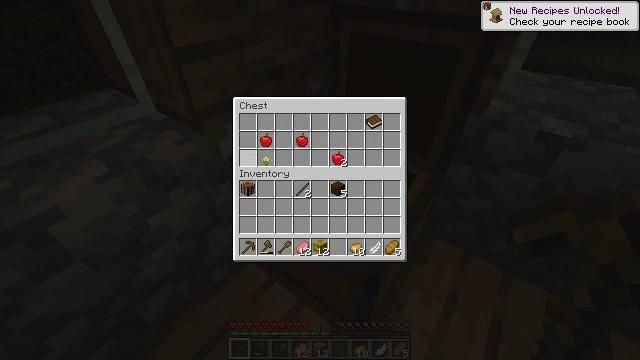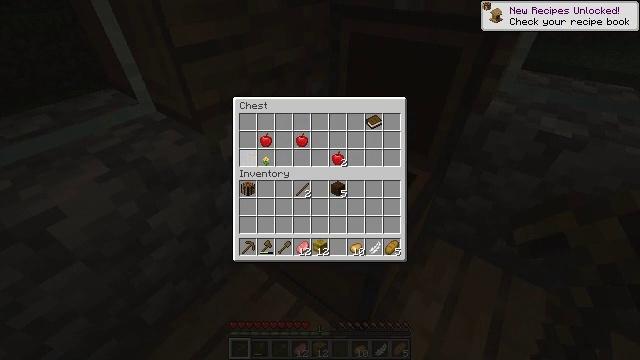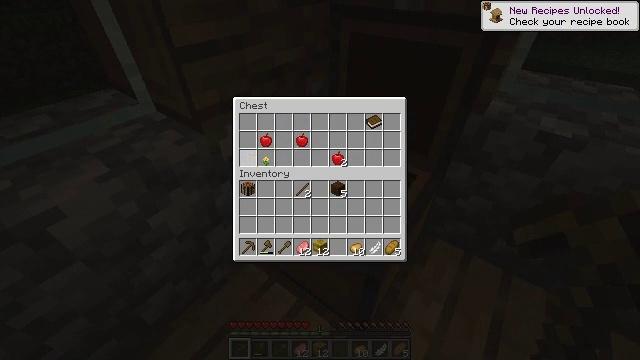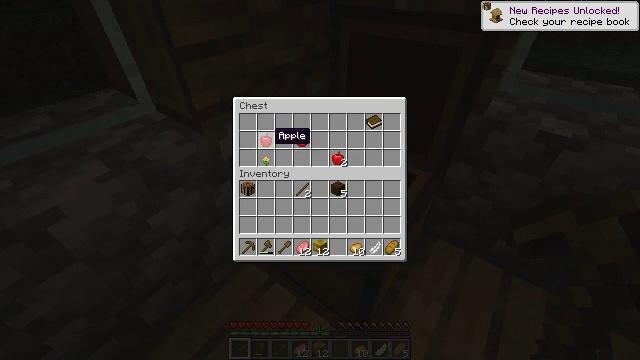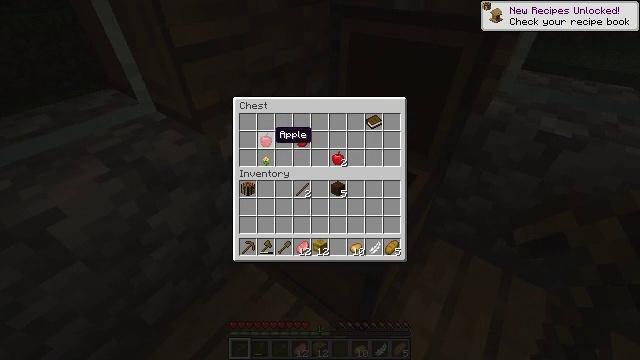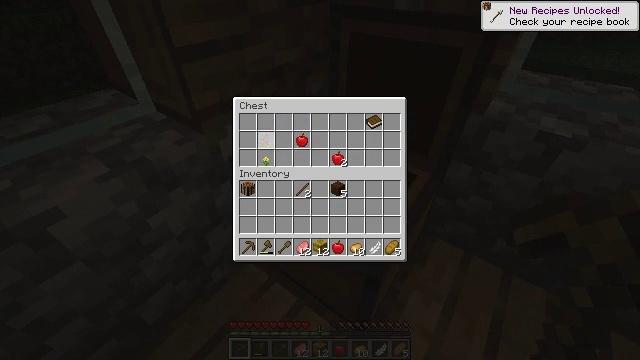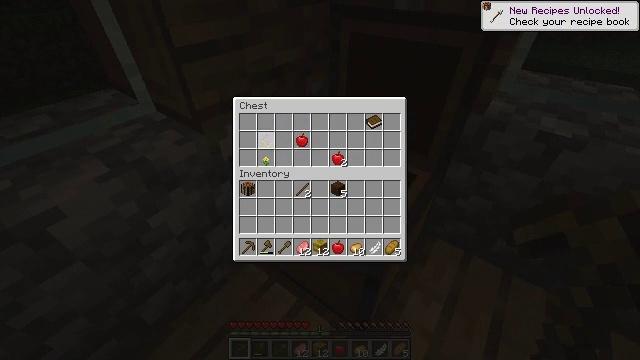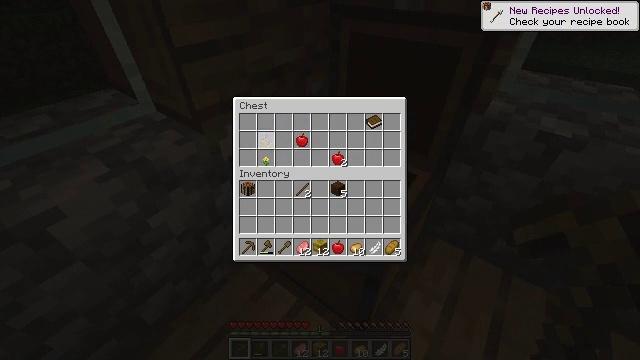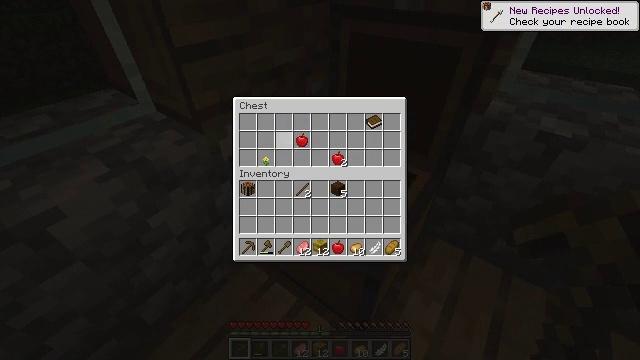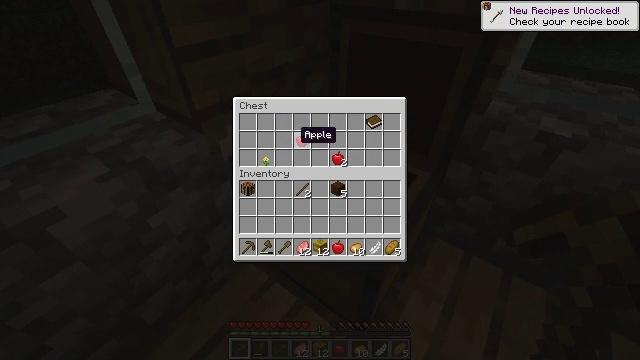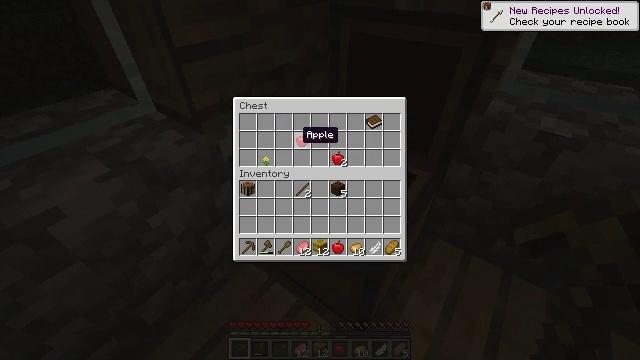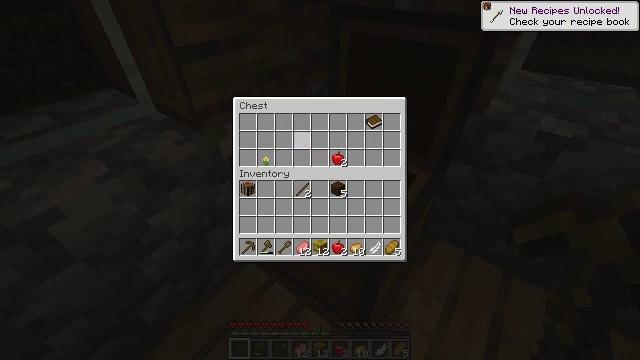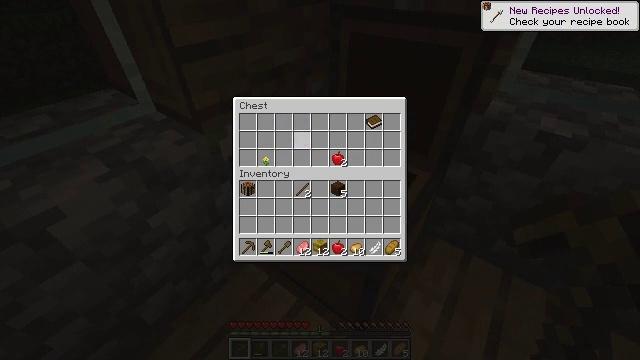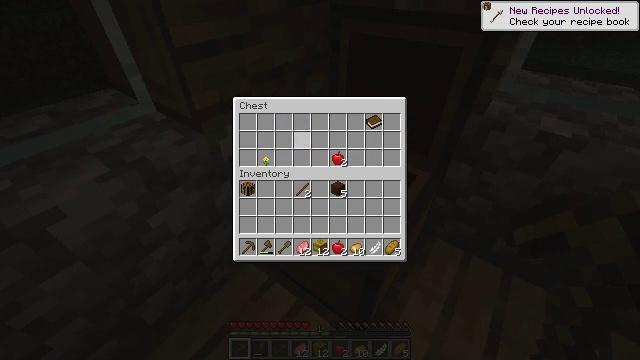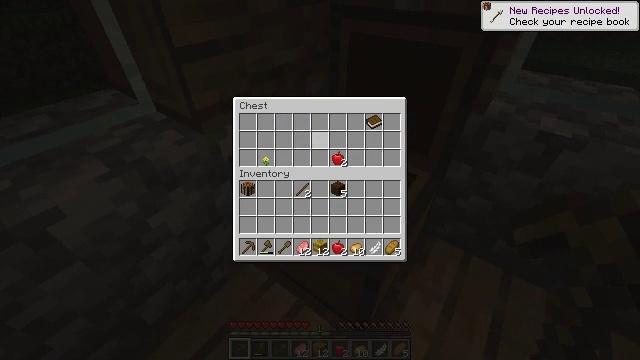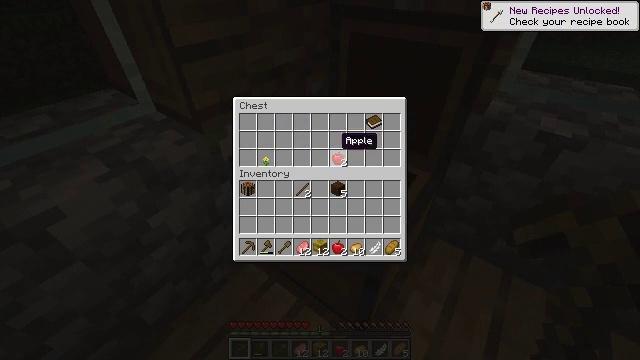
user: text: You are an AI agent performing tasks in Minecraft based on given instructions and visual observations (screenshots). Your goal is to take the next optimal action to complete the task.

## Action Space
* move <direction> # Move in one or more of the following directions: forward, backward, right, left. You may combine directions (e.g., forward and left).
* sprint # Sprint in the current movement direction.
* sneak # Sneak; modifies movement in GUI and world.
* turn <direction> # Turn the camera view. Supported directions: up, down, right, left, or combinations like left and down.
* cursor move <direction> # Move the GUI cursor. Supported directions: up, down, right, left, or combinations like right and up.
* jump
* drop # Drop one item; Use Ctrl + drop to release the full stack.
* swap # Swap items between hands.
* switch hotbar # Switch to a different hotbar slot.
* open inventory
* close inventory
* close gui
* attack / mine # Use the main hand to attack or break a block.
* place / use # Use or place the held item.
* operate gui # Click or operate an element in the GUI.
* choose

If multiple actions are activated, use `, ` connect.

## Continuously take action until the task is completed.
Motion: motion action
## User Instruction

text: Mine the yellow bed to pick it up.
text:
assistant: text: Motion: sneak, operate gui
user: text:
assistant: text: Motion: sneak, operate gui
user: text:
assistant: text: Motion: sneak, cursor move right and up
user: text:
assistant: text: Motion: sneak
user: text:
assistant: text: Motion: sneak, operate gui
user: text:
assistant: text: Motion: sneak, operate gui
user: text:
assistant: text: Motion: sneak, operate gui
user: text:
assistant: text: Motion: sneak, cursor move right
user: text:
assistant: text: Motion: sneak, cursor move right
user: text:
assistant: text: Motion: sneak
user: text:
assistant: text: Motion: sneak, operate gui
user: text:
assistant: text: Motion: sneak, operate gui
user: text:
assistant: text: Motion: sneak, operate gui
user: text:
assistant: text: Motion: sneak, cursor move right
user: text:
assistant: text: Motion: sneak, cursor move right
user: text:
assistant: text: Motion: sneak
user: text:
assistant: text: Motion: sneak
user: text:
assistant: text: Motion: sneak
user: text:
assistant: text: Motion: sneak, operate gui
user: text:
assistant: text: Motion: sneak, operate gui
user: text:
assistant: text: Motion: sneak, operate gui
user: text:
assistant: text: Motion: sneak
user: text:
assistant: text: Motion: sneak, cursor move right and up
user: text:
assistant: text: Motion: sneak, cursor move right and up
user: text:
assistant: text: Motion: sneak
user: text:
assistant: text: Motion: sneak
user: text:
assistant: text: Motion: sneak
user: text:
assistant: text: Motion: sneak, operate gui
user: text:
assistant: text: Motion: sneak, operate gui
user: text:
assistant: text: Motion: sneak, operate gui